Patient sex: M
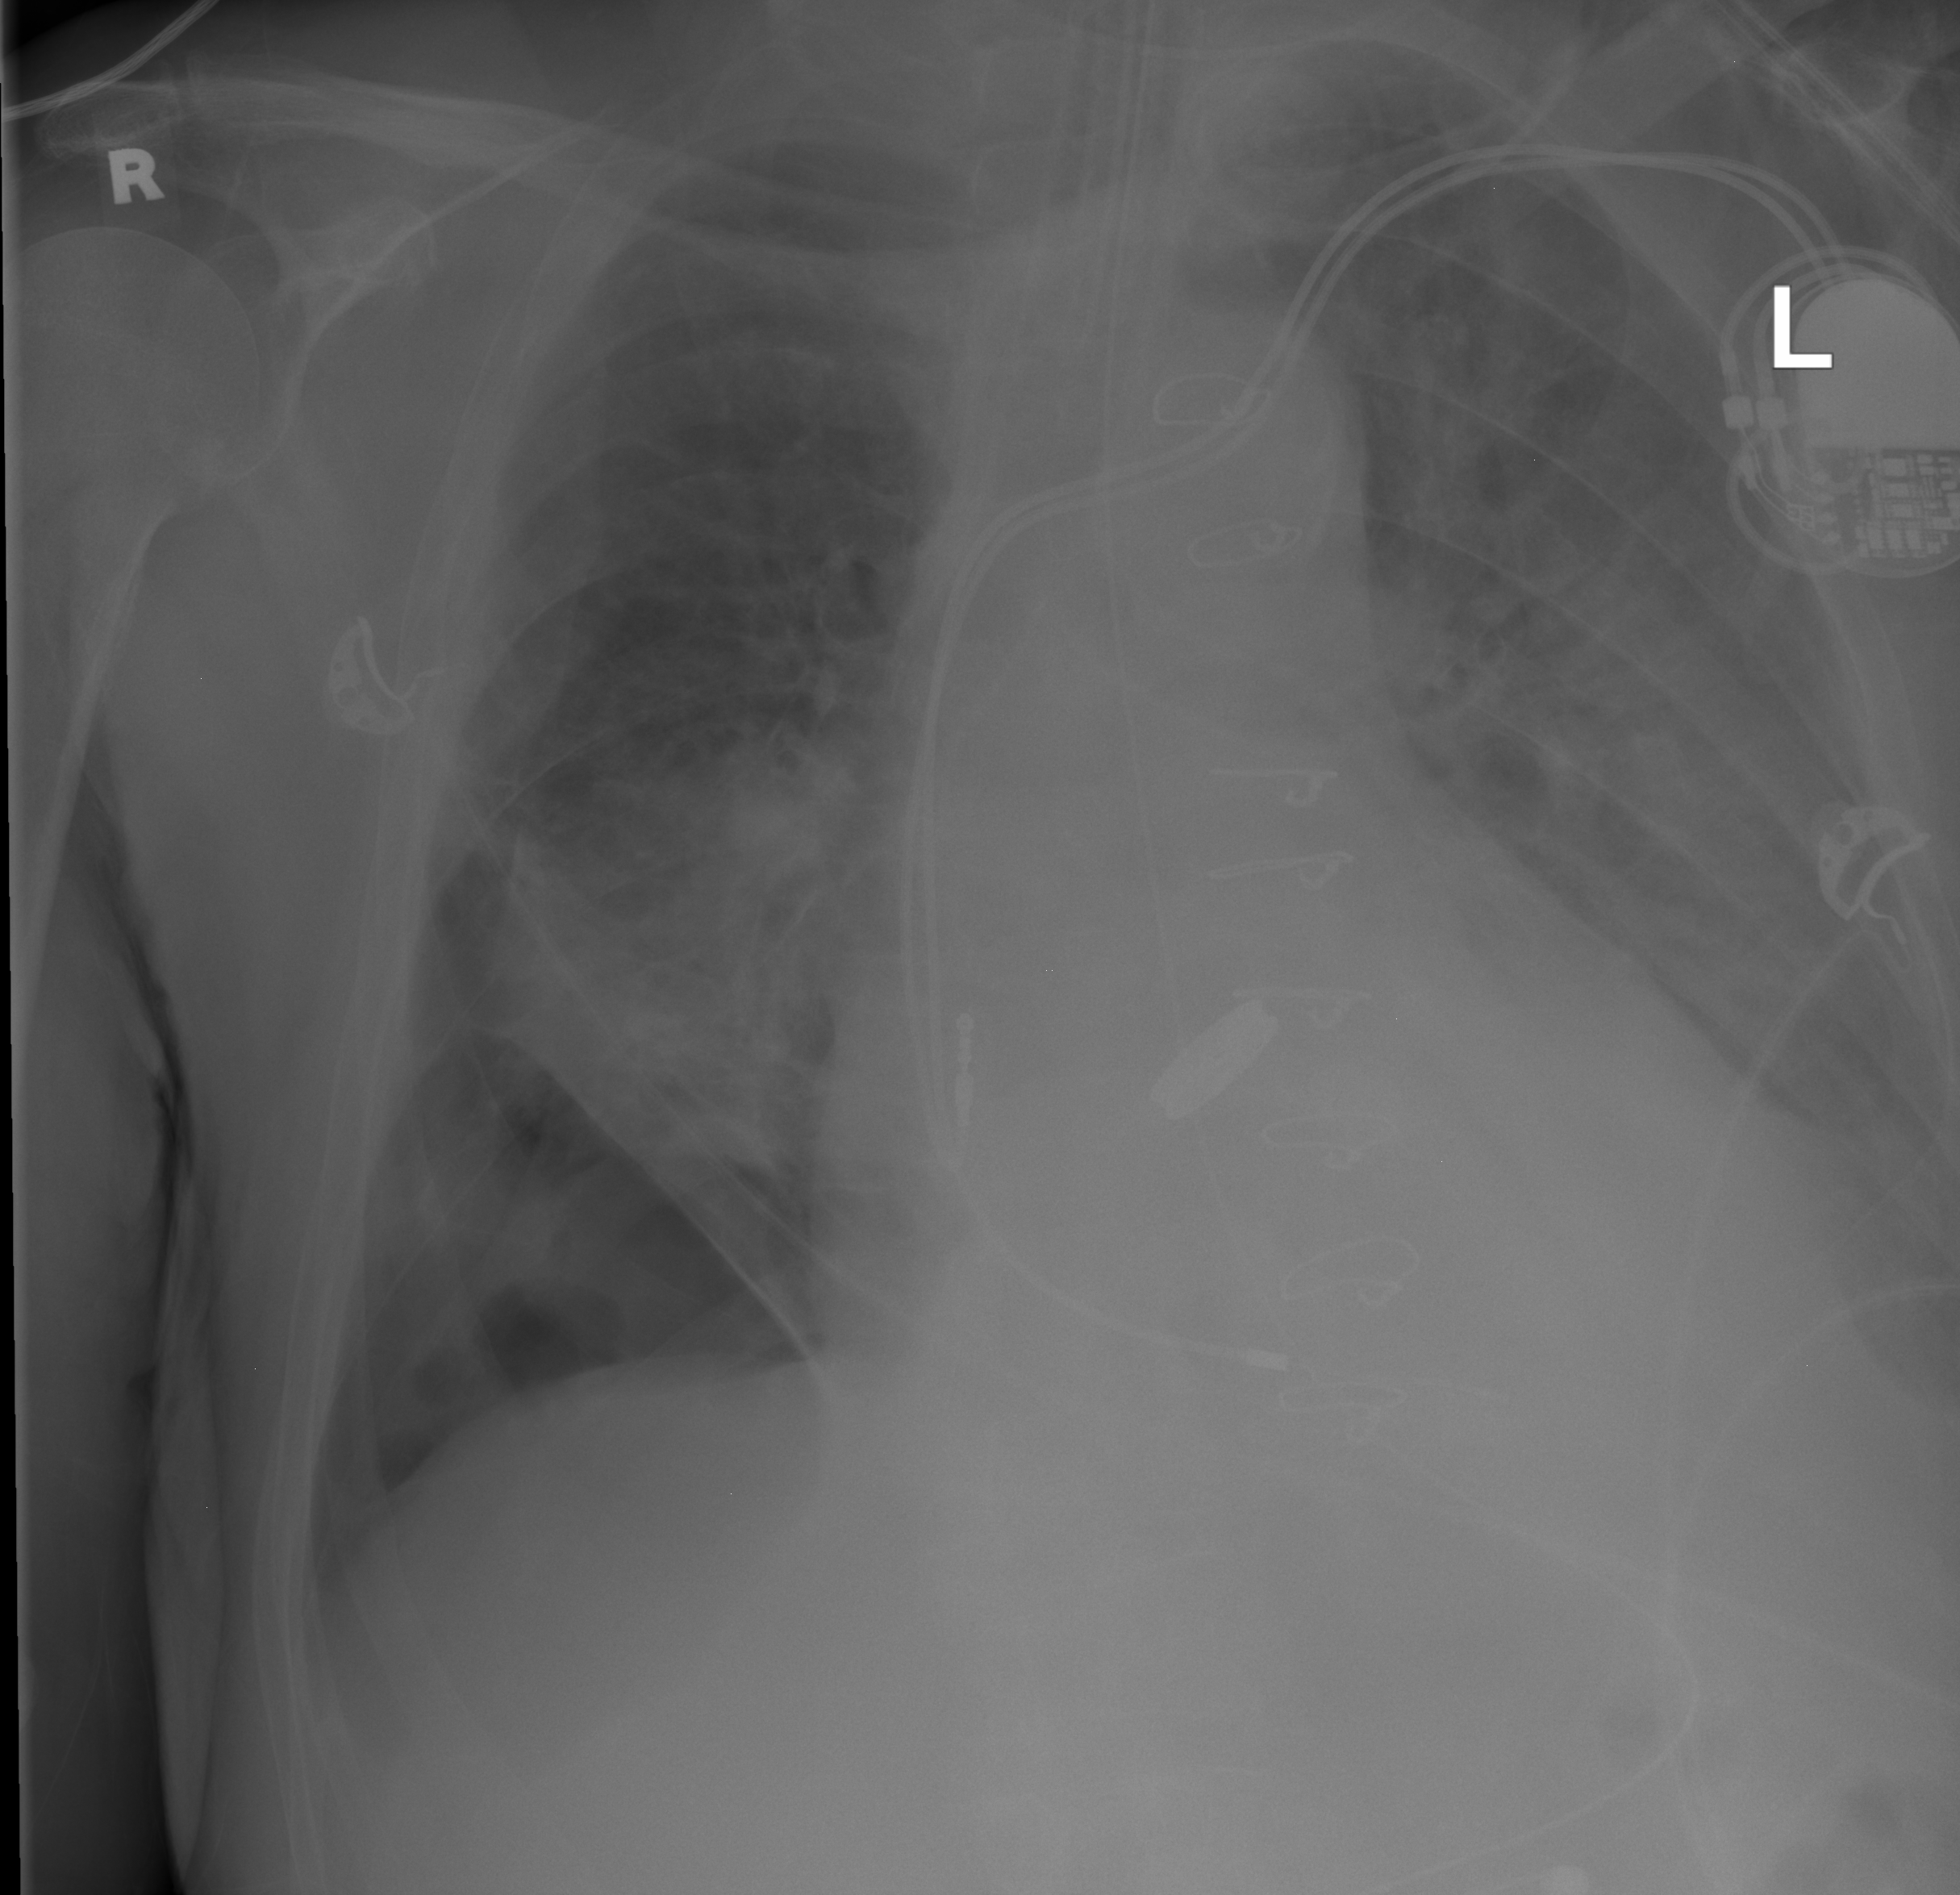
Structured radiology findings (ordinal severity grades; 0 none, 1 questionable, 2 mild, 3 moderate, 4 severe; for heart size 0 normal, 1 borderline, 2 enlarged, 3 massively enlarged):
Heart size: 2
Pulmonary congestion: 1
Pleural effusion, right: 0
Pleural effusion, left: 2
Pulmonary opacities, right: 0
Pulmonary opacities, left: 0
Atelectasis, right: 2
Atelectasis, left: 3